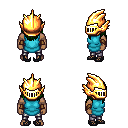
a pixel art fantasy rpg character, male body template, human, dark skin, teal tunic, metal pants, green long hairstyle, gold helm, leather bracers, ghillies, four views (front, back, left, right), 2x2 character sprite sheet, small pixel art, hard edges, no anti-aliasing